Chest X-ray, AP view. Patient: 47 years old, sex F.
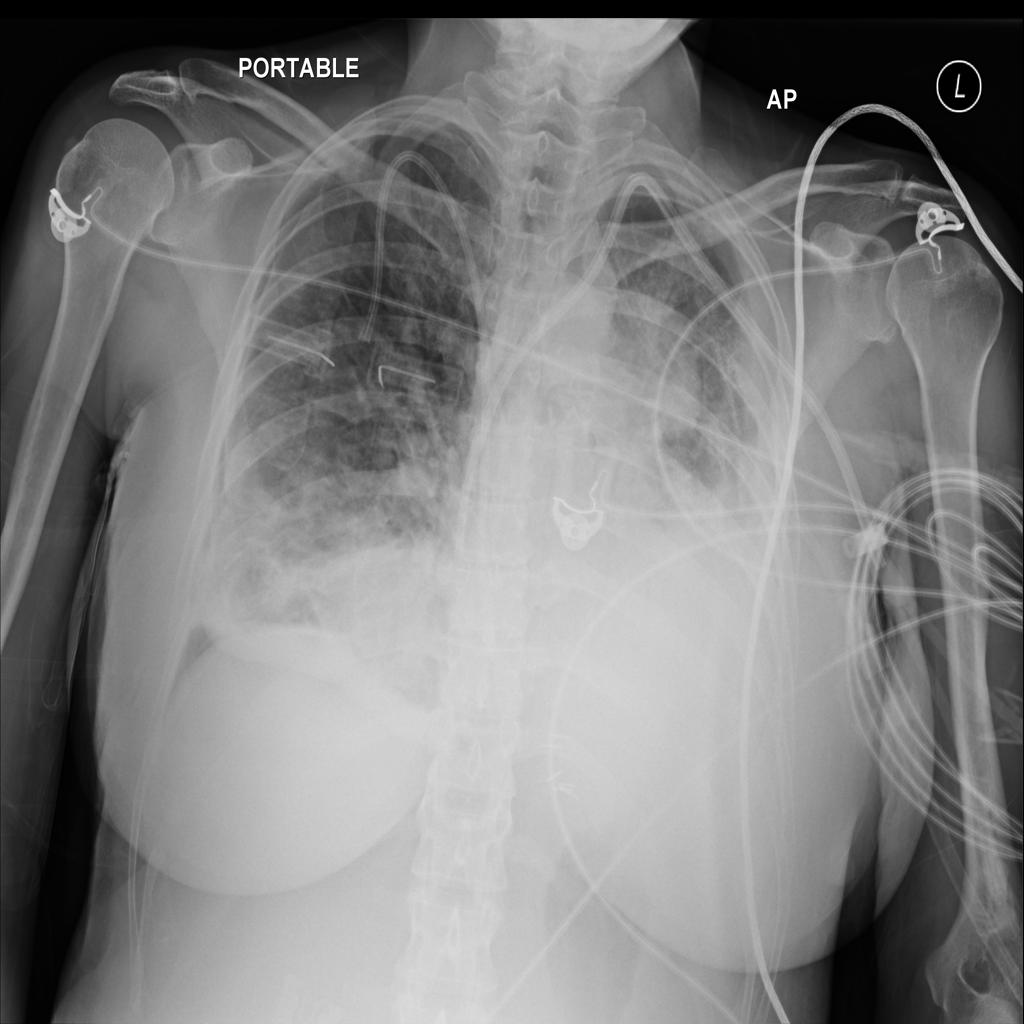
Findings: Effusion, Infiltration, Pneumothorax